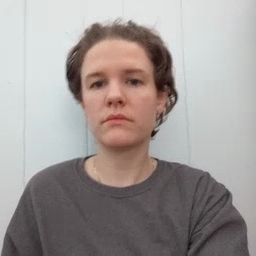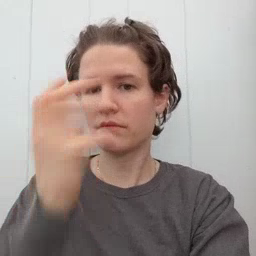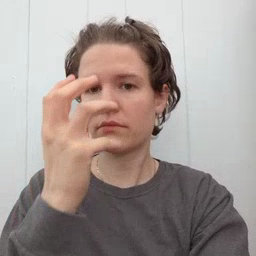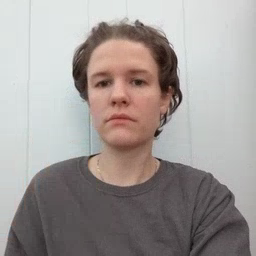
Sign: clown